Aerial crown-view tile of a tropical tree (Barro Colorado Island, Panama), acquired 20250616:
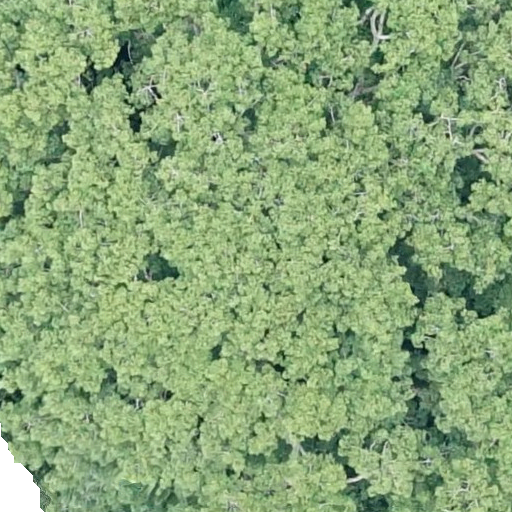
Species: Ceiba pentandra
GBIF accepted scientific name: Ceiba pentandra
Crown area: 909.358 m²